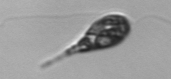
Label: Euglena